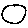
Label: circle